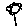
Label: flower